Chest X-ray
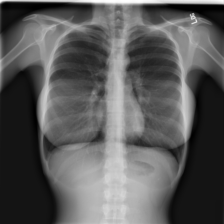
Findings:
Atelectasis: negative
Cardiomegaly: negative
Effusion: negative
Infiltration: negative
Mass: negative
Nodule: negative
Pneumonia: negative
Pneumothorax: negative
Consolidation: negative
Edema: negative
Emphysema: negative
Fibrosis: negative
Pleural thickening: negative
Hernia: negative